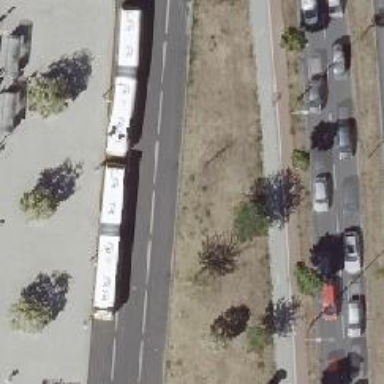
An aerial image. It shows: Public transport stop position.